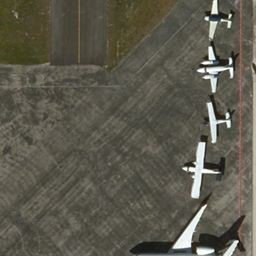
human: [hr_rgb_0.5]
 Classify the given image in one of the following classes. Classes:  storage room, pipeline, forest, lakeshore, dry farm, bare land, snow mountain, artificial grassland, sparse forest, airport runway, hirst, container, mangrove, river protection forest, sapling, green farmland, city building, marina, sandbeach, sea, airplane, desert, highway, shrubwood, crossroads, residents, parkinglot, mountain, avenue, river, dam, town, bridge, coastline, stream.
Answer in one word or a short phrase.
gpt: airplane